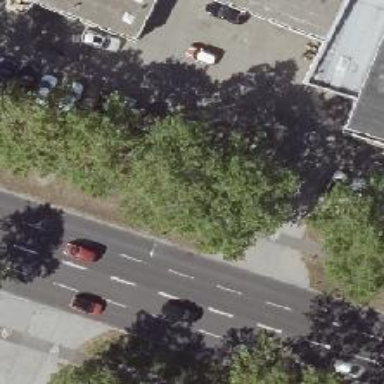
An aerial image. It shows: Tree-lined avenue.